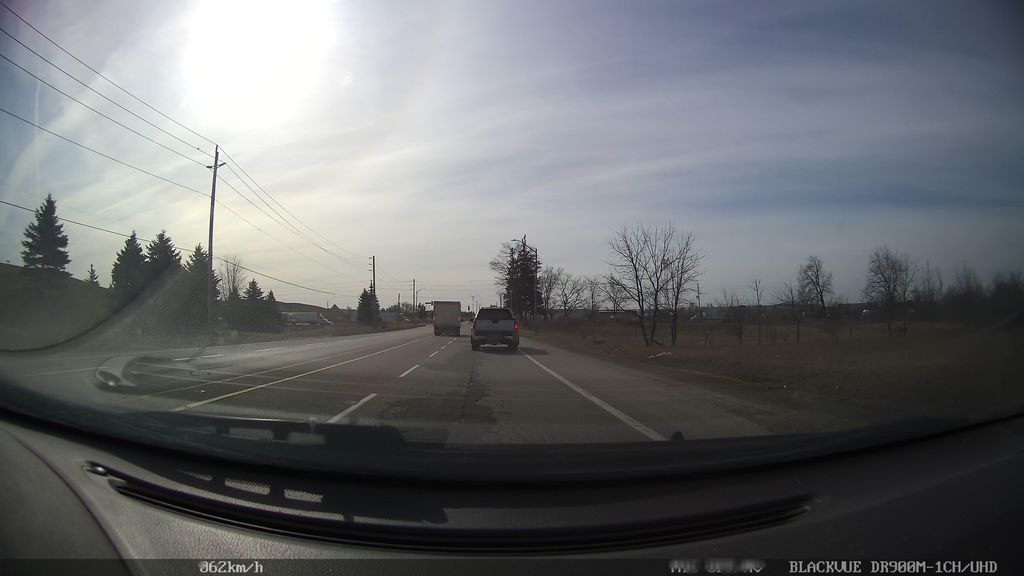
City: kitchener-waterloo